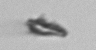
Label: detritus_transparent